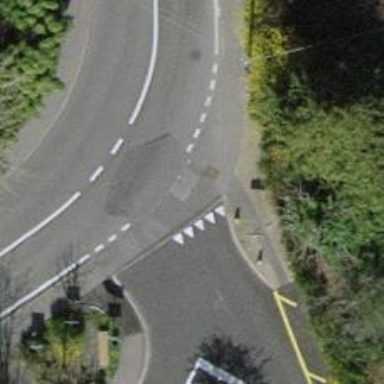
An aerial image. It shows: Unmarked crossing on the road.